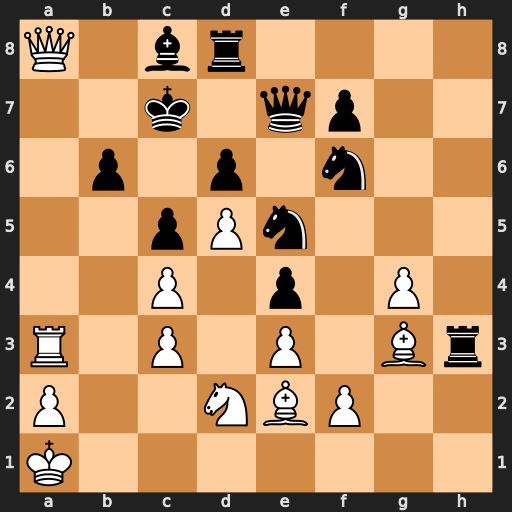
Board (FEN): Q1br4/2k1qp2/1p1p1n2/2pPn3/2P1p1P1/R1P1P1Br/P2NBP2/K7
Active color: w
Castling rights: -
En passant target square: -
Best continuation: Ra7+ Bb7 Qxb7#